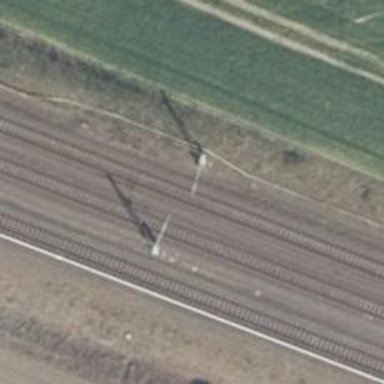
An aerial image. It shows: Milestone along the railway track with catenary mast.